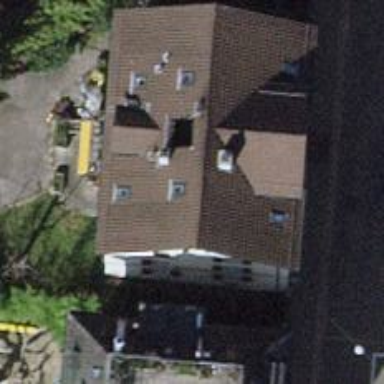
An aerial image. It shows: Beauty shop.